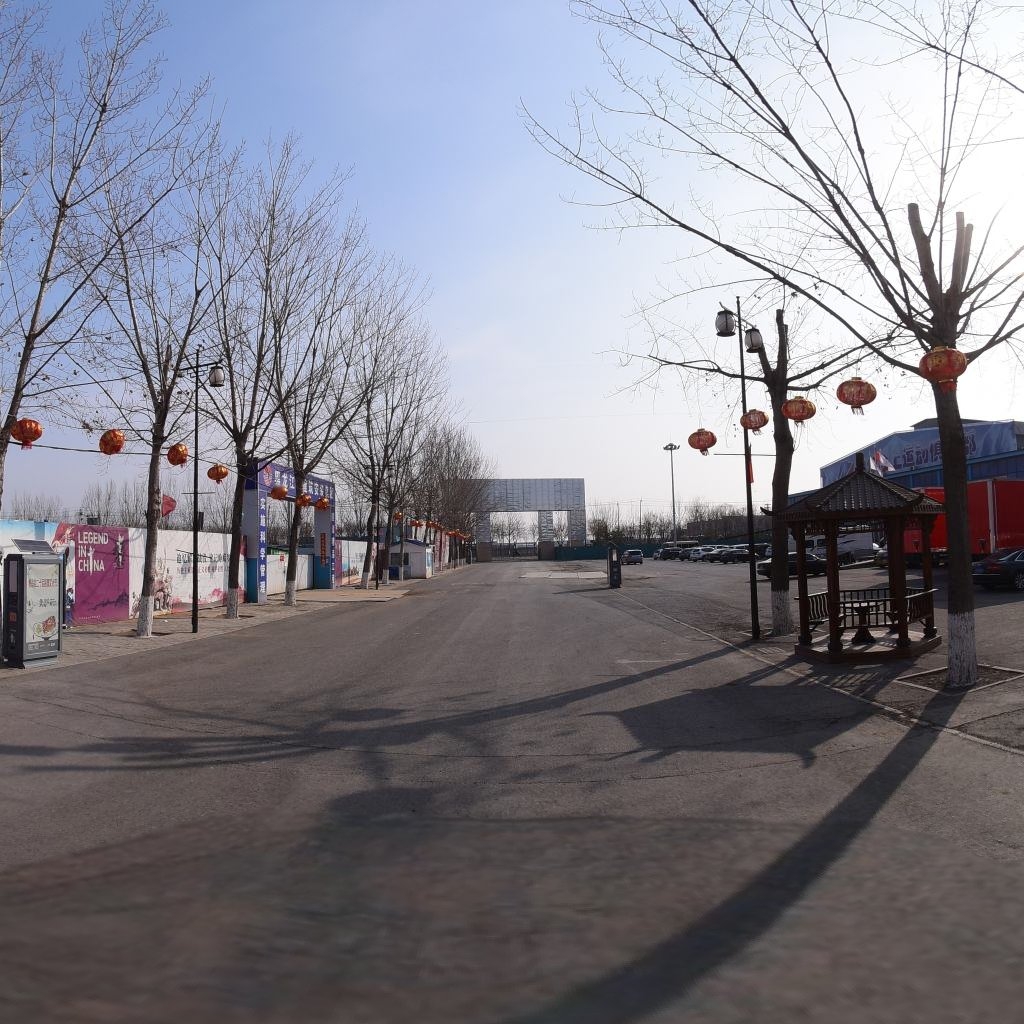
Region: Chaoyang
Road damage annotations: transverse crack, transverse crack